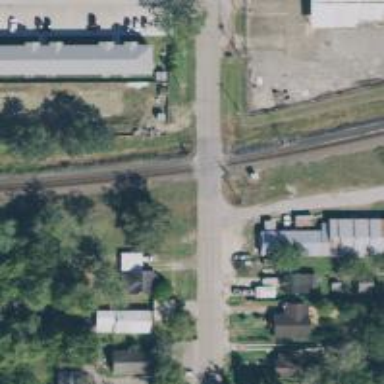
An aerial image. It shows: Level crossing along the railway.